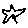
Label: star